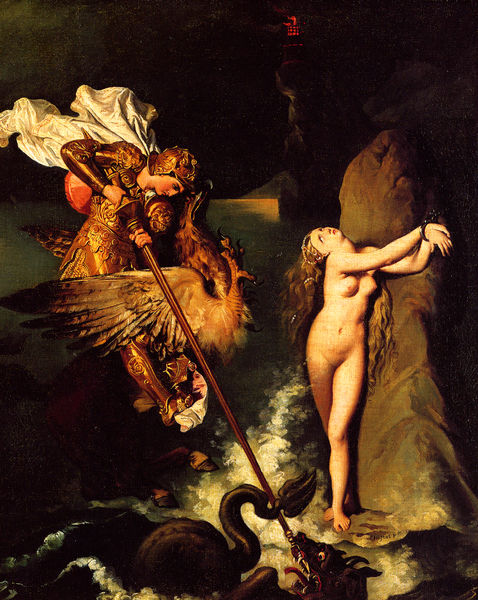
Titel: Roger befreit Angelika
Künstler: Jean Auguste Dominique Ingres
Standort: London
Institution: National Gallery
Schlagwörter: adler, akt, berg, dunkel, felsen, flügel, gemälde, haut, held, kampf, körper, mann, meer, nackt, schatten, umhang, vogel, wasser, weiß, fluss, mädchen, bewegung, braun, brust, busen, frankreich, frau, frisur, haar, hell, köpfe, laterne, licht, nacht, schwarz, ölbild, blick, dame, rot, schleier, tuch, malerei, symbolismus, arme, falten, federn, historie, inkarnat, mensch, stehen, stein, tod, öl, wind, rauch, gewand, gold, haare, lange haare, mantel, stoff, klassizismus, kontrast, locken, fliegen, turm, engel, beine, fesseln, hufe, schwanz, steigbügel, brüste, gischt, küste, welle, wellen, stab, fels, kette, beleuchtung, schaum, brandung, sturm, lanze, weib, nackte, scham, belichtung, leuchtturm, schweben, nakt, abgrund, jungfrau, gefangen, schwert, schlange, helm, pfau, krallen, allegorie, ritter, rüstung, harnisch, zähne, leib, leintuch, männlich, gefangene, zunge, sage, greif, perseus, nackte frau, heiliger, opfer, opferung, speer, töten, erzengel, drama, ungeheuer, klarheit, dichtung, drachen, drache, tragik, rettung, ingres, drachentöter, georg, heiliger georg, monster, untier, fessel, retter, lindwurm, seeungeheuer, gefesselt, szenenlicht, blonde haare, leda, st.georg, angelika, befreiung, hl georg, andromeda, gorg, handschellen, roger, angelica, andro..., bühnenhaft, rüdiger, andromache, dracken, perseus und andromeda, gefessele frau nackt, vom himmel, georg öl, kunkelheit